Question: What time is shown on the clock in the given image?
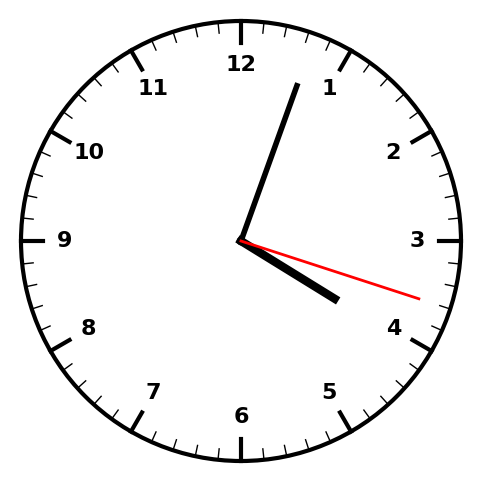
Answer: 04:03:18